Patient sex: F
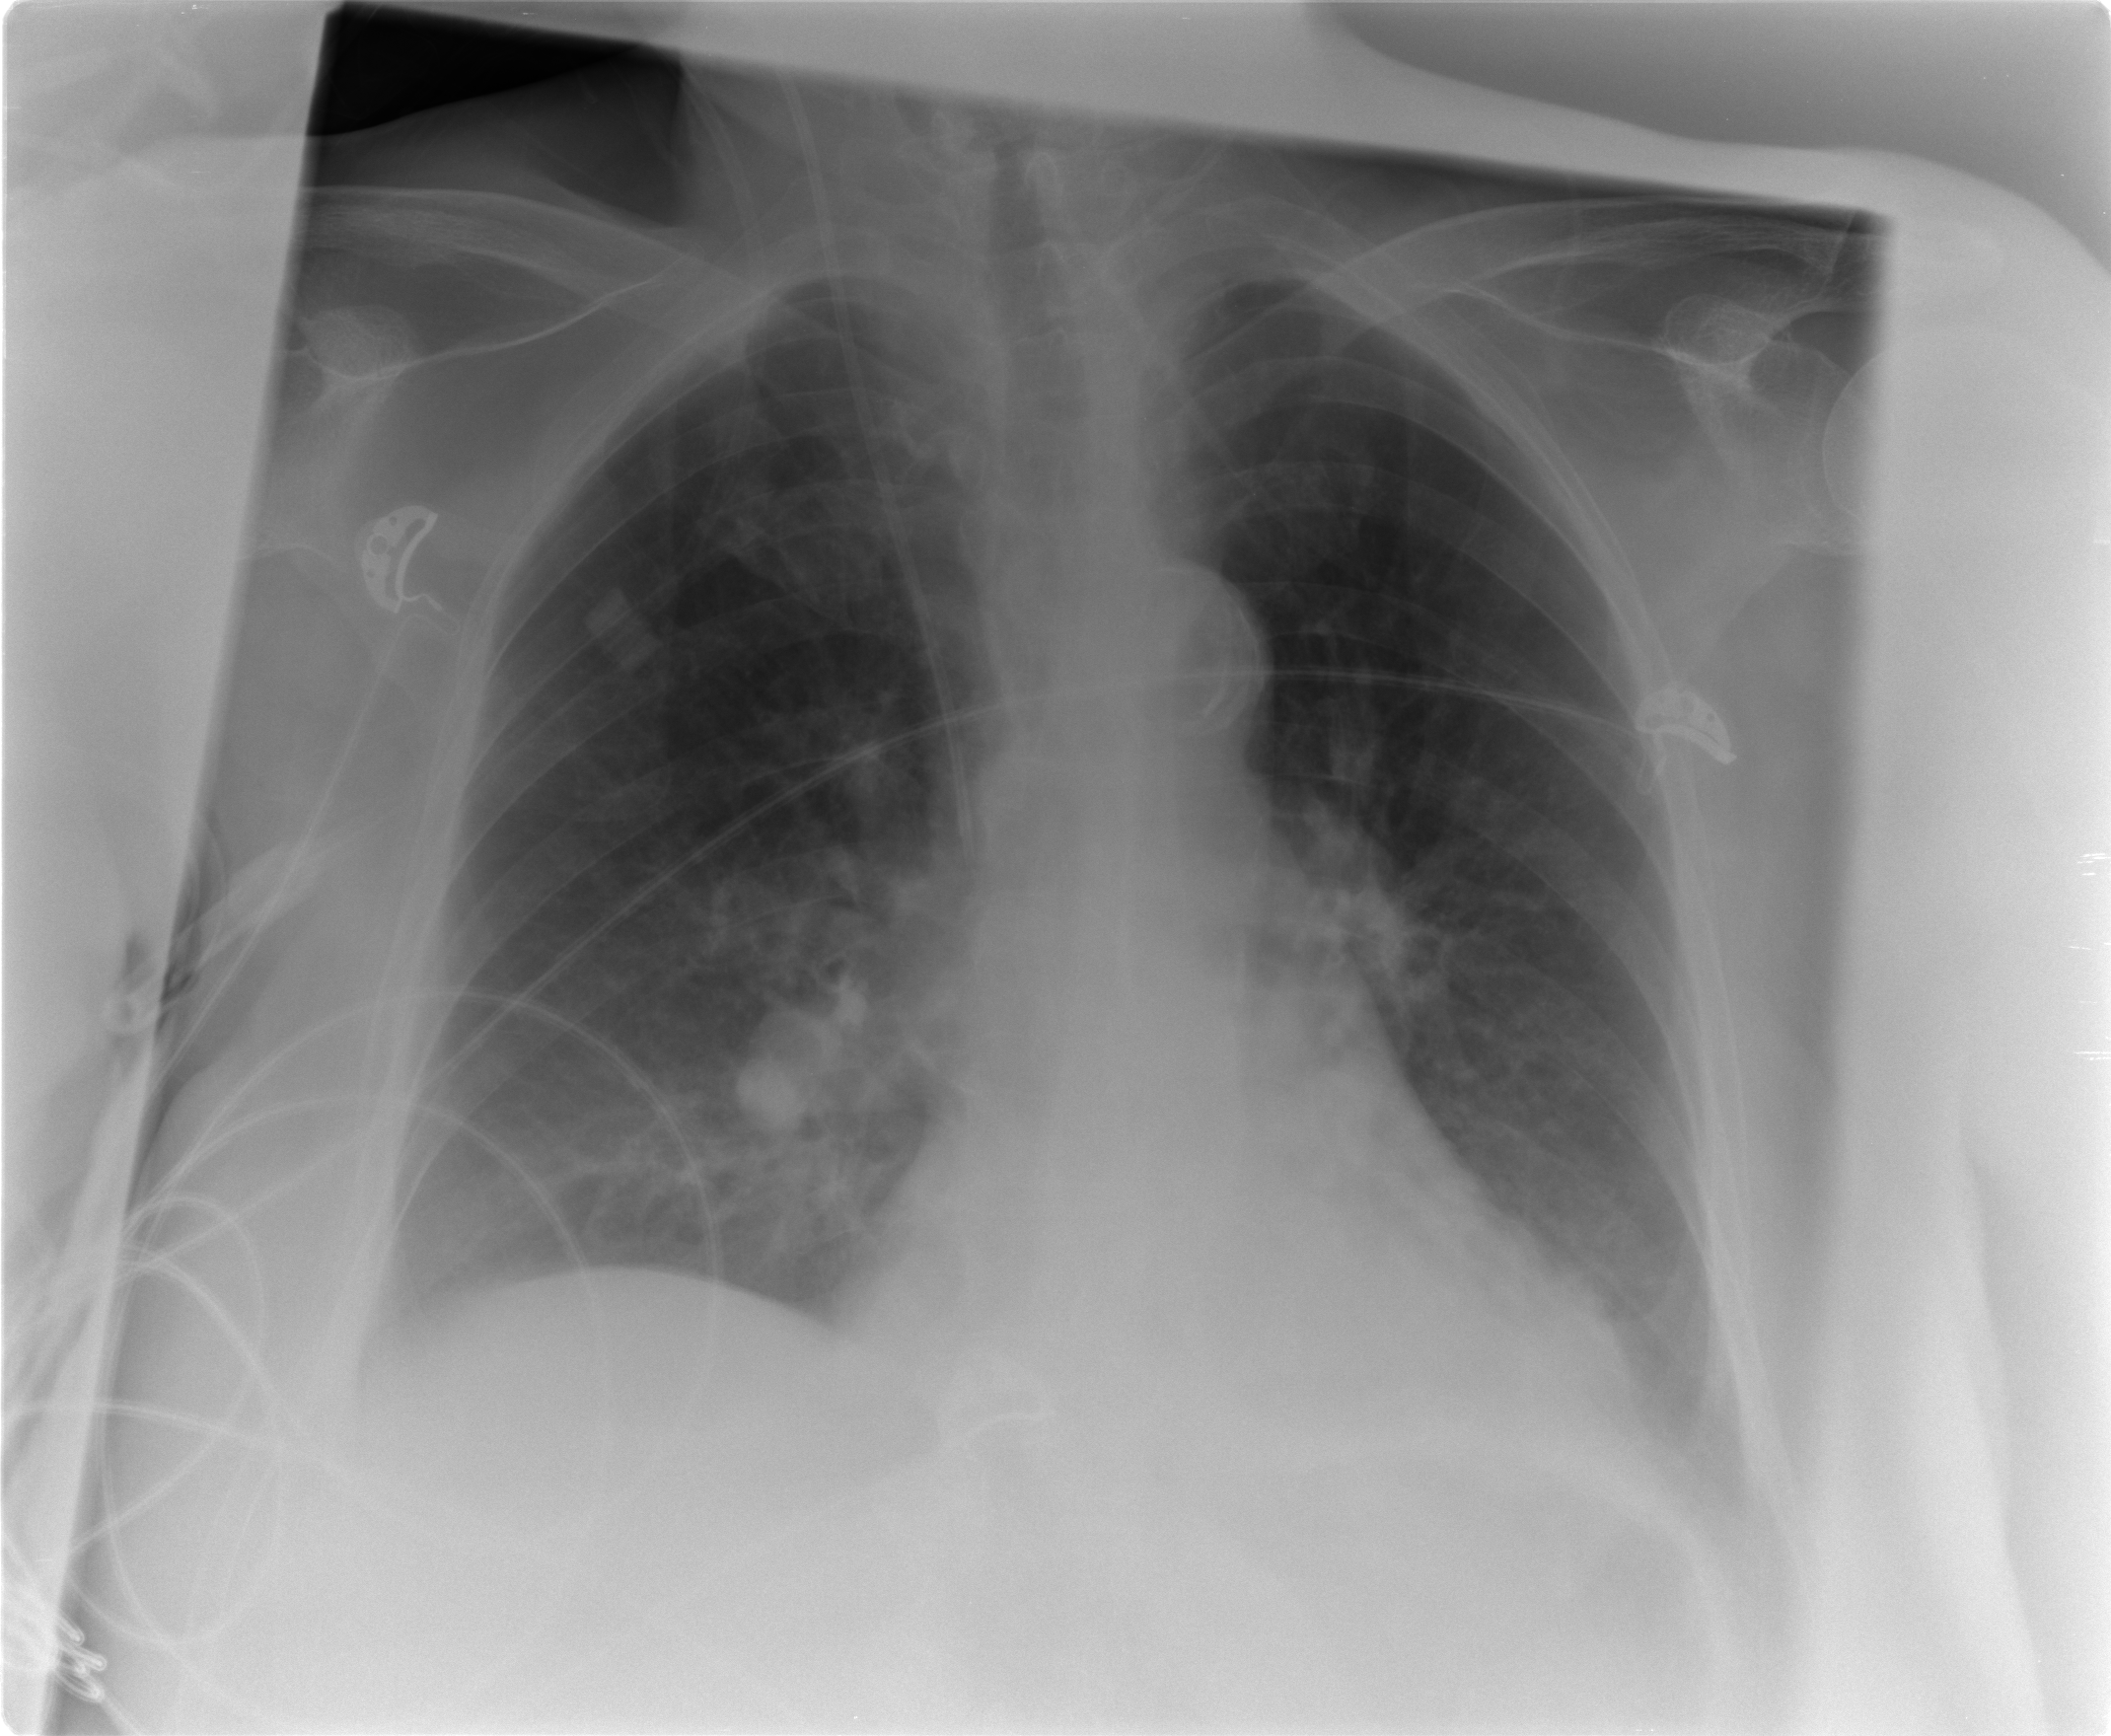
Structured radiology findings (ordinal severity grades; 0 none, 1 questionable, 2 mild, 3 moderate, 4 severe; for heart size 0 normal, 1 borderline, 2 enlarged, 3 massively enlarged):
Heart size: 0
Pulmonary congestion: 1
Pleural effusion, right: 1
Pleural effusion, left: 2
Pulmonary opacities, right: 0
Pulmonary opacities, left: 0
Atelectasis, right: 2
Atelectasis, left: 2